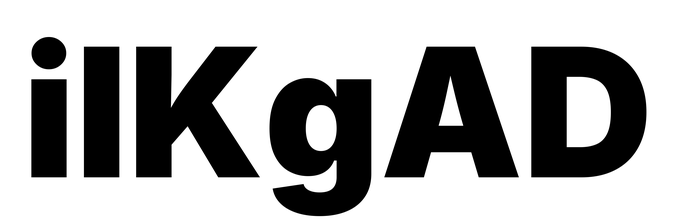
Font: Inter_Black